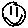
Label: smiley face